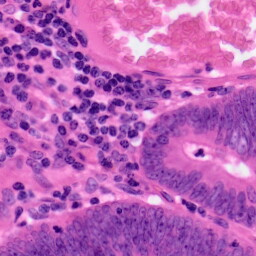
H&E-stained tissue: Colon